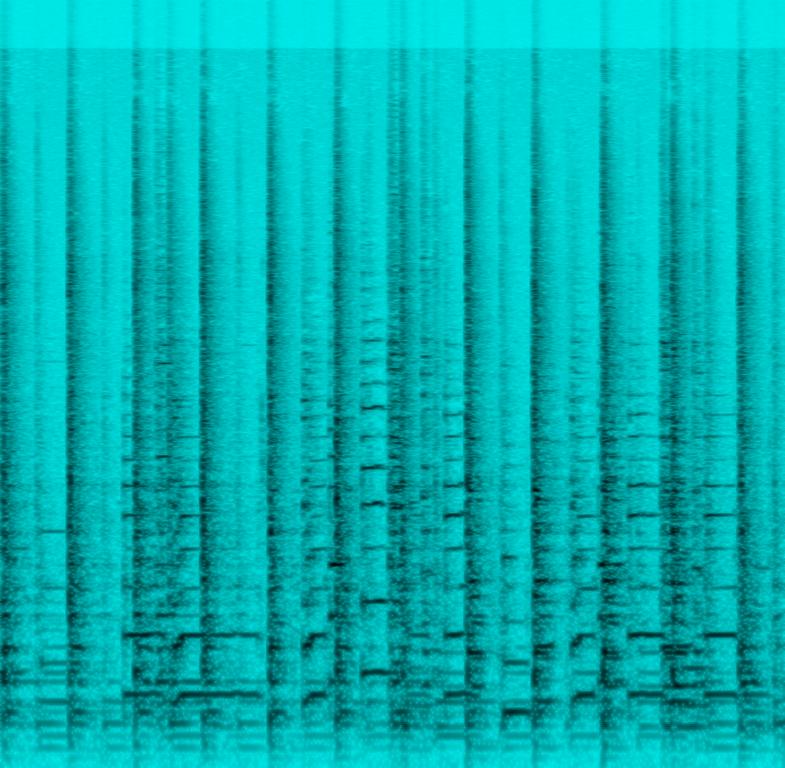
One acoustic guitar is strumming chords while the other one is playing a solo melody on top with bending notes in a pentatonic scale. This song may be playing at home practicing guitar.